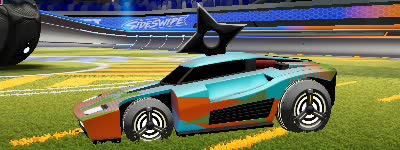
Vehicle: breakout